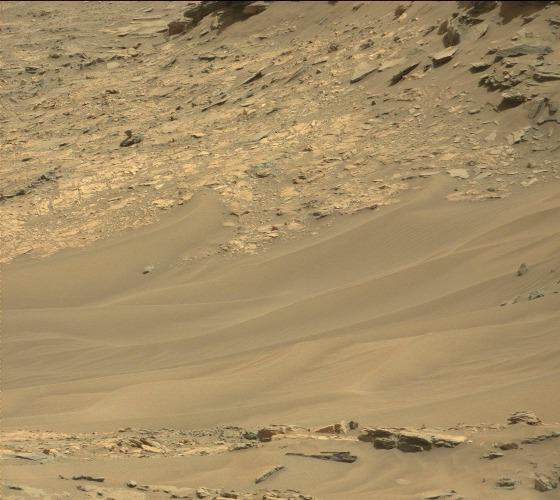
Terrain classes present: Bedrock, Gravel / Sand / Soil, Rock, Shadow